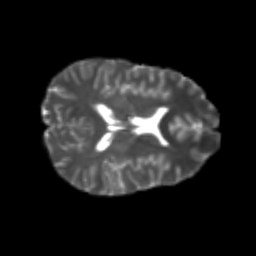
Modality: T2w
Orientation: axial
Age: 25
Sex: female
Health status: healthy
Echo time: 0.074 s